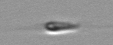
Label: flagellate_morphotype3